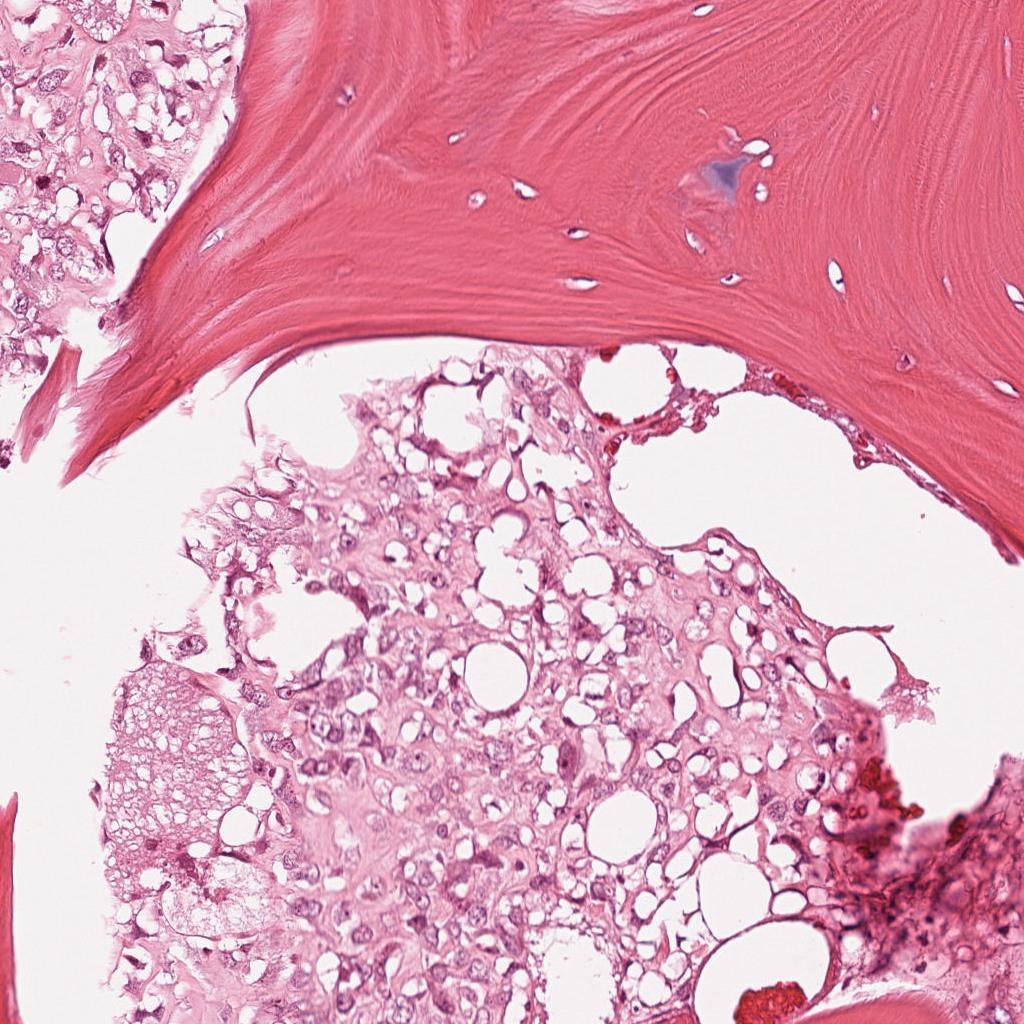
Label: Viable